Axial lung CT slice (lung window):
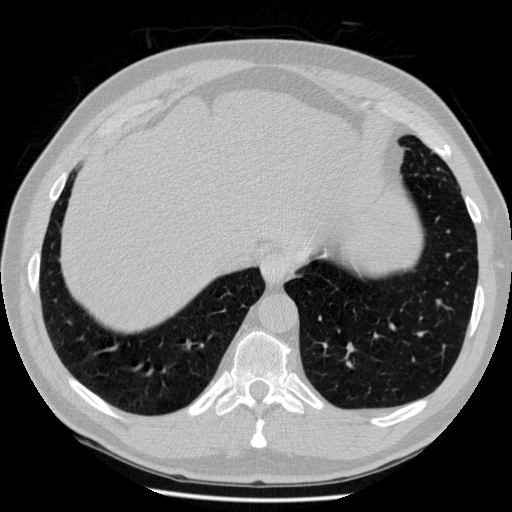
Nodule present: no